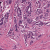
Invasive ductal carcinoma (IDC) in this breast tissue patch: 1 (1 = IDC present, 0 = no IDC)